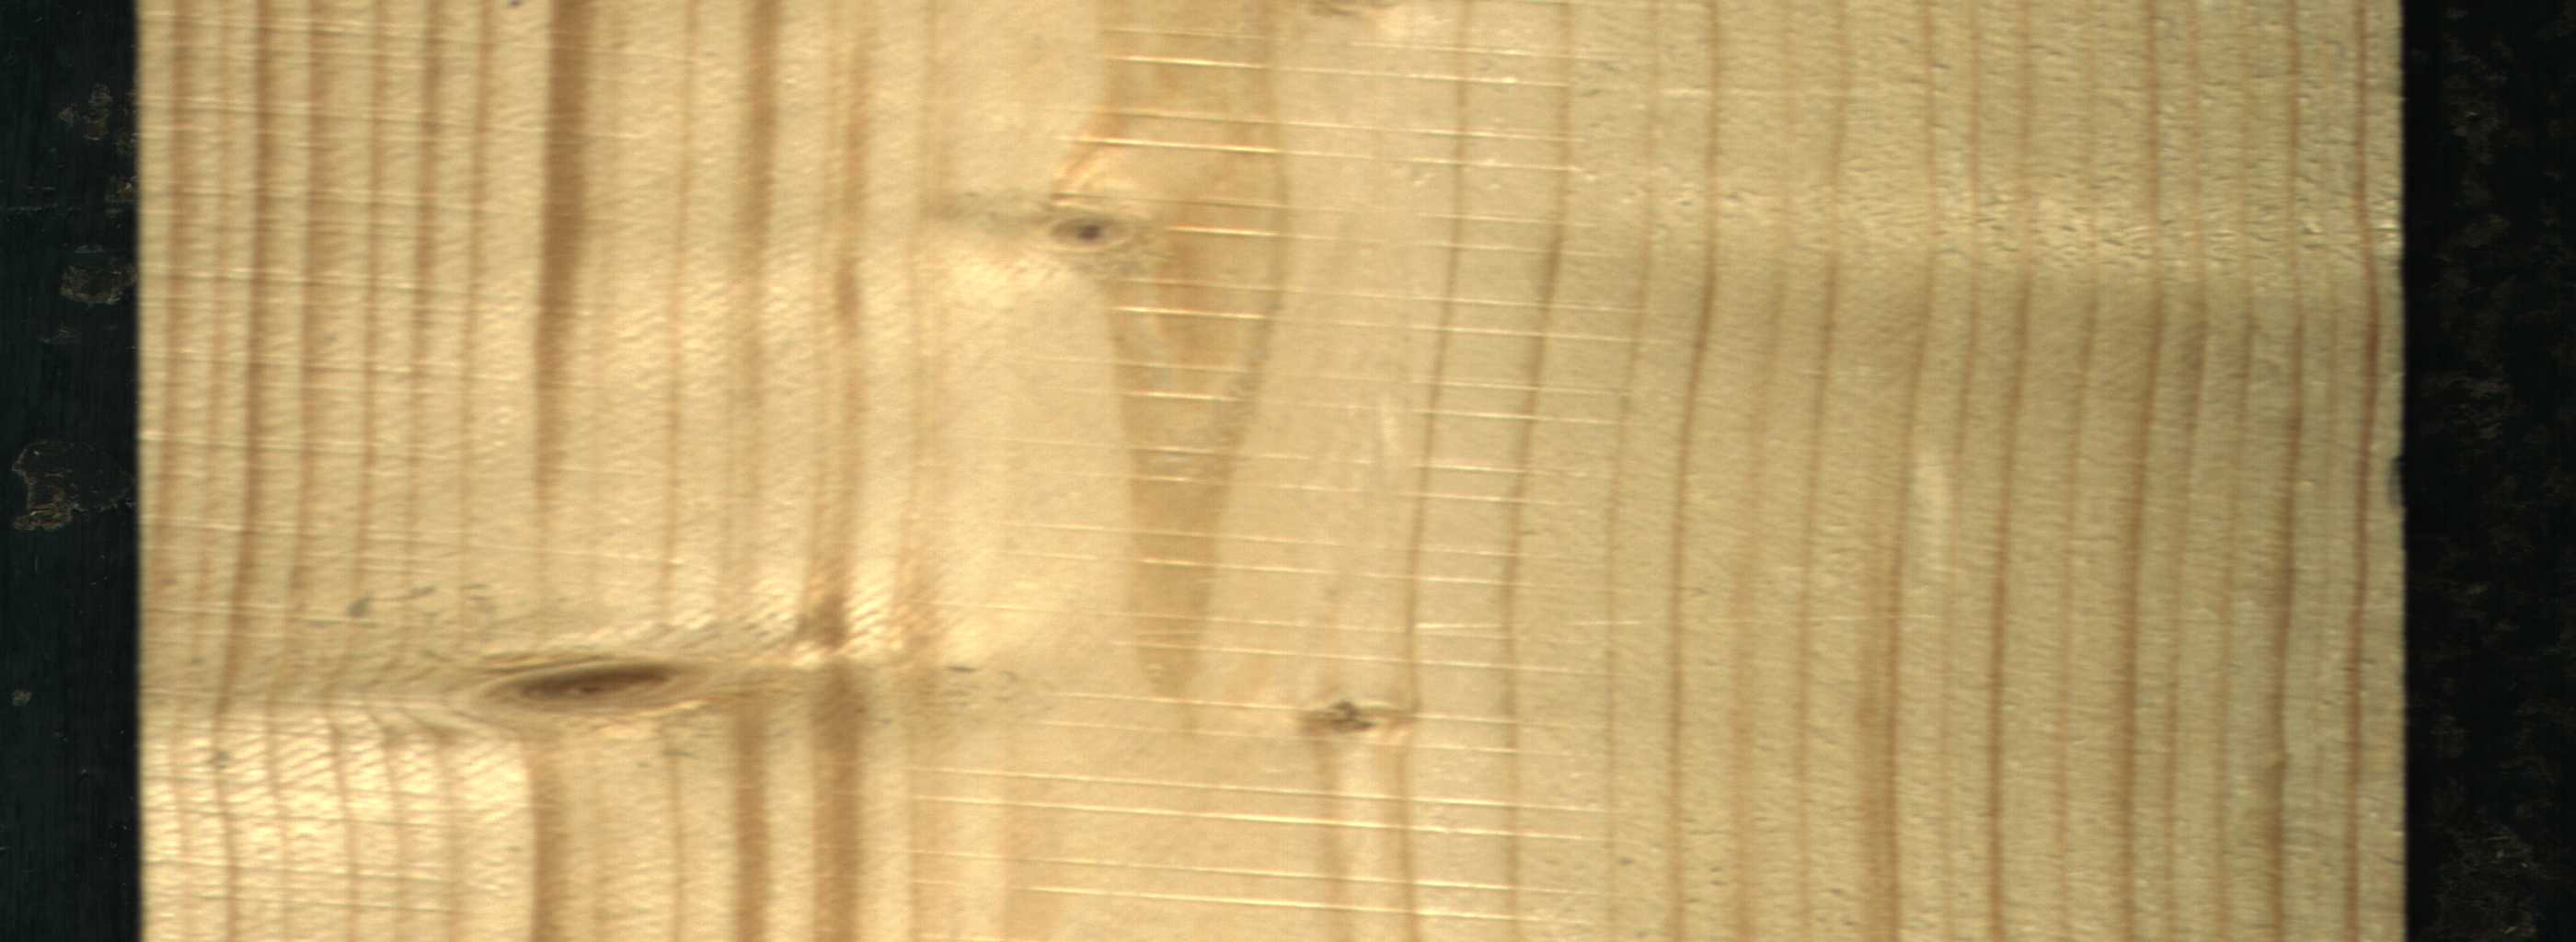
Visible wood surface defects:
Quartzity
Quartzity
Live_Knot
Live_Knot